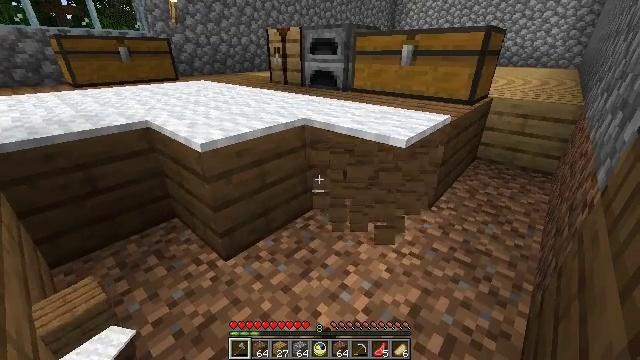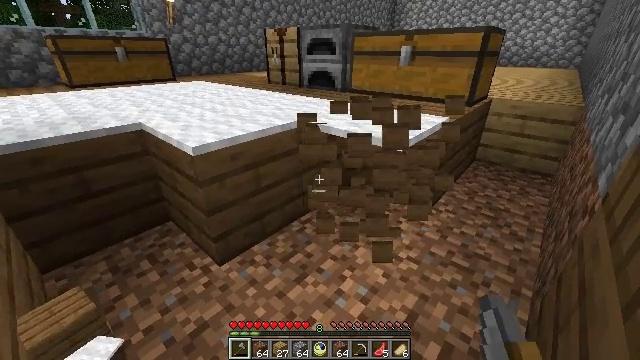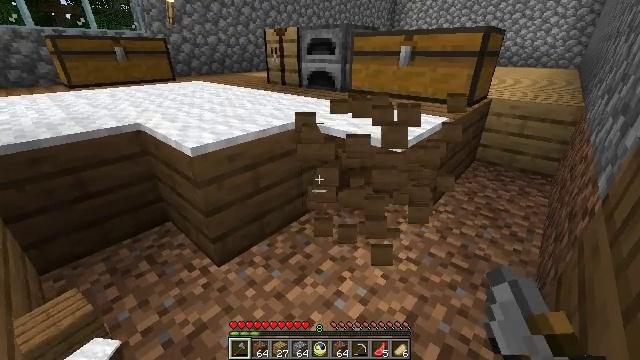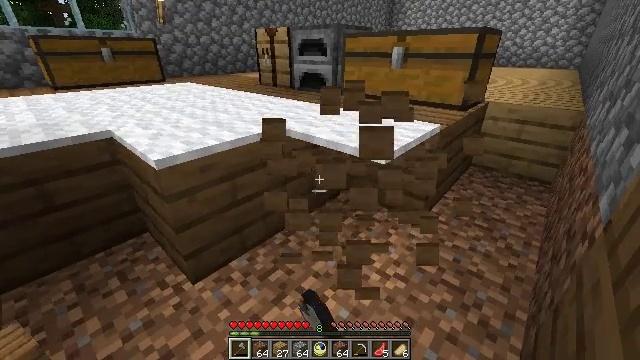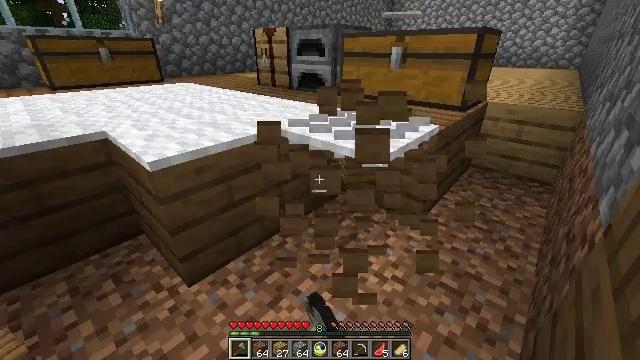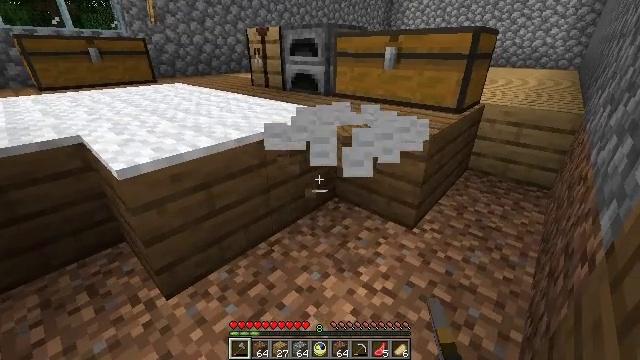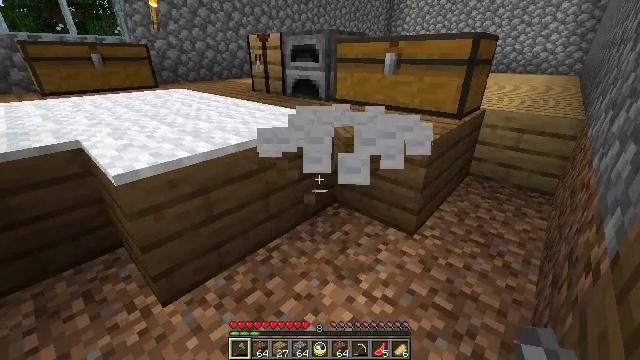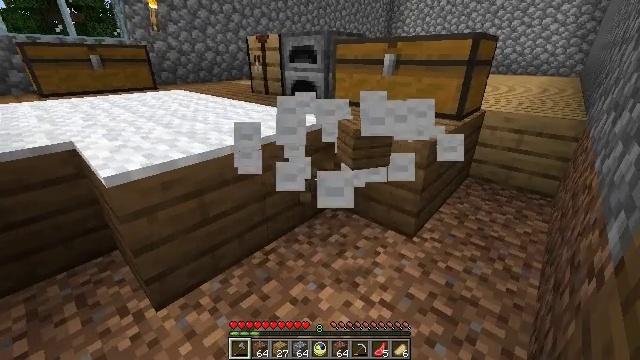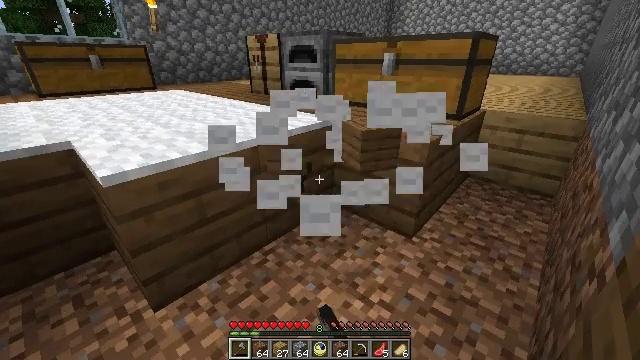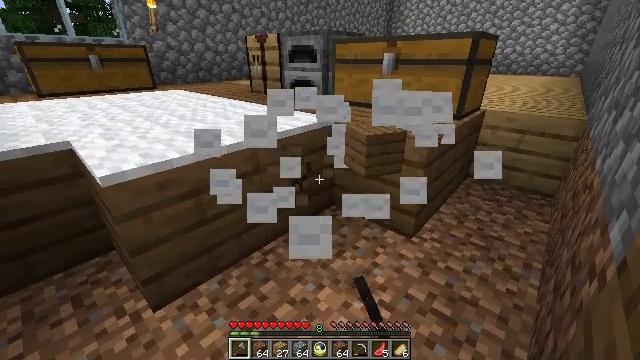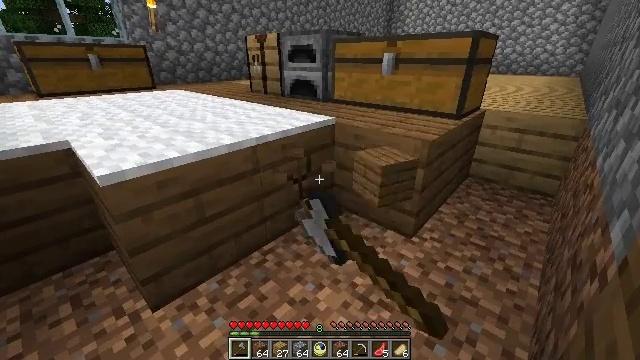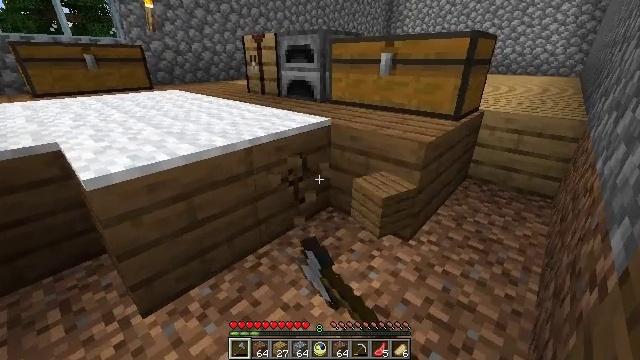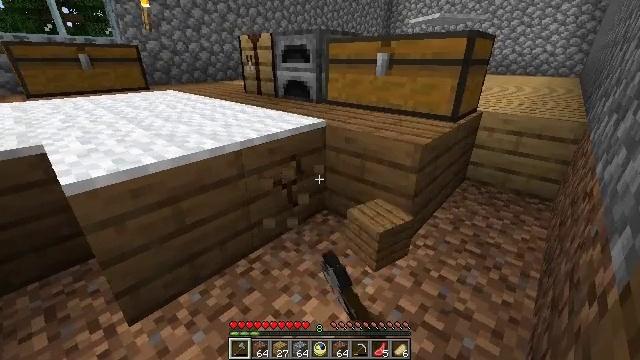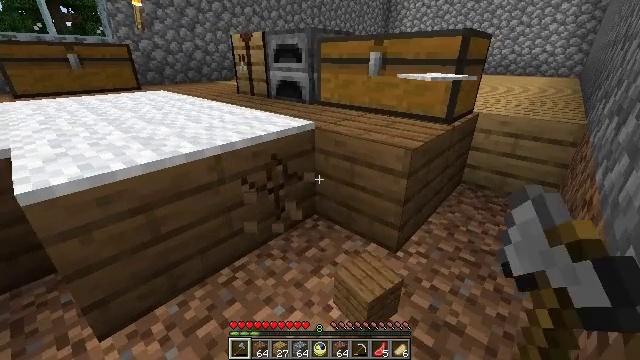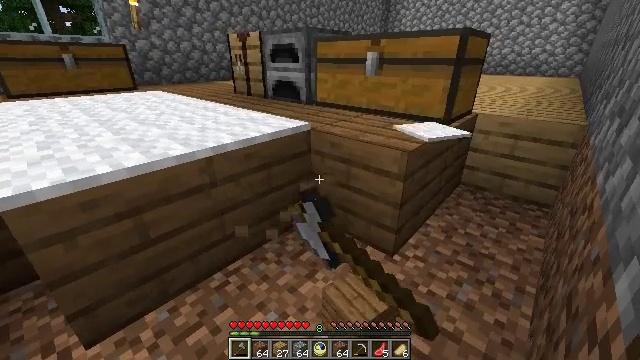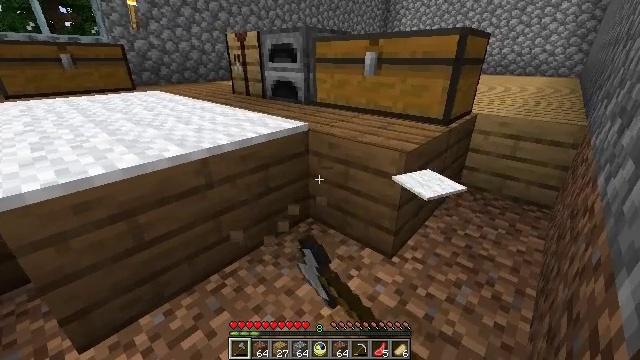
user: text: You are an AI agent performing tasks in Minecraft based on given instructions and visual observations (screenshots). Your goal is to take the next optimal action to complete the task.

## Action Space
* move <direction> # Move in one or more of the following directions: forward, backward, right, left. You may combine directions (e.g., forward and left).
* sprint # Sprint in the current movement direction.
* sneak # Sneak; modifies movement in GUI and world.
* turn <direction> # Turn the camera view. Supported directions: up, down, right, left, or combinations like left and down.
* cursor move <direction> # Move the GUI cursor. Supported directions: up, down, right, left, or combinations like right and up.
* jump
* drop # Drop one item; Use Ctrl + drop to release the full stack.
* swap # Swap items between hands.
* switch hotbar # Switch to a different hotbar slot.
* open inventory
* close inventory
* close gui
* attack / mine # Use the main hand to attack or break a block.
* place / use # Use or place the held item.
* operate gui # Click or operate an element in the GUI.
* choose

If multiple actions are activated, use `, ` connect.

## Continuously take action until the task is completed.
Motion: motion action
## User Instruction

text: Break spruce planks from a structure.
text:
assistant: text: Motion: move right, attack / mine
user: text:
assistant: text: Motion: move right, attack / mine
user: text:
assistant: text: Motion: move right, attack / mine
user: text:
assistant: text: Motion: move right, attack / mine
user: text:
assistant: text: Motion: attack / mine
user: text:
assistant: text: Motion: turn up, attack / mine
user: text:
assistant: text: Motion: attack / mine
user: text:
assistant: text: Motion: attack / mine
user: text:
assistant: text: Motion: attack / mine
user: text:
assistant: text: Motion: attack / mine
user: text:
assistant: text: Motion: move right, attack / mine
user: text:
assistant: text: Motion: move right, attack / mine
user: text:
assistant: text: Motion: move right, attack / mine
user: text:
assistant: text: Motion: attack / mine
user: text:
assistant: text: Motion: attack / mine
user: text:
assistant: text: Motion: attack / mine
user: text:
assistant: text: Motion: attack / mine
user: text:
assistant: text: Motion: attack / mine
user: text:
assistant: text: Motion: attack / mine
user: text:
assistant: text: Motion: attack / mine
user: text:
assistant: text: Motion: attack / mine
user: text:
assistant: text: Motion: attack / mine
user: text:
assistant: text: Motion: attack / mine
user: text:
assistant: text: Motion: attack / mine
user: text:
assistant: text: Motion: attack / mine
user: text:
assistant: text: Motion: attack / mine
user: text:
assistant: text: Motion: attack / mine
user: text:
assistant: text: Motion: attack / mine
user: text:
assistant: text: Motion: move right, attack / mine
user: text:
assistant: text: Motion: move right, turn right, attack / mine